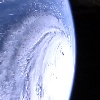
Label: cloud